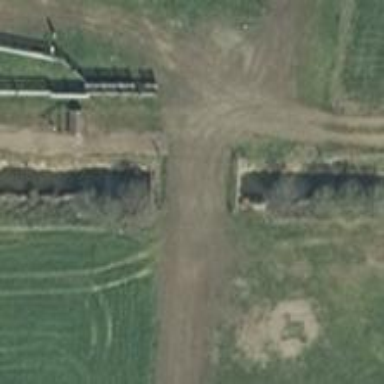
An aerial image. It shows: Culvert tunnel.